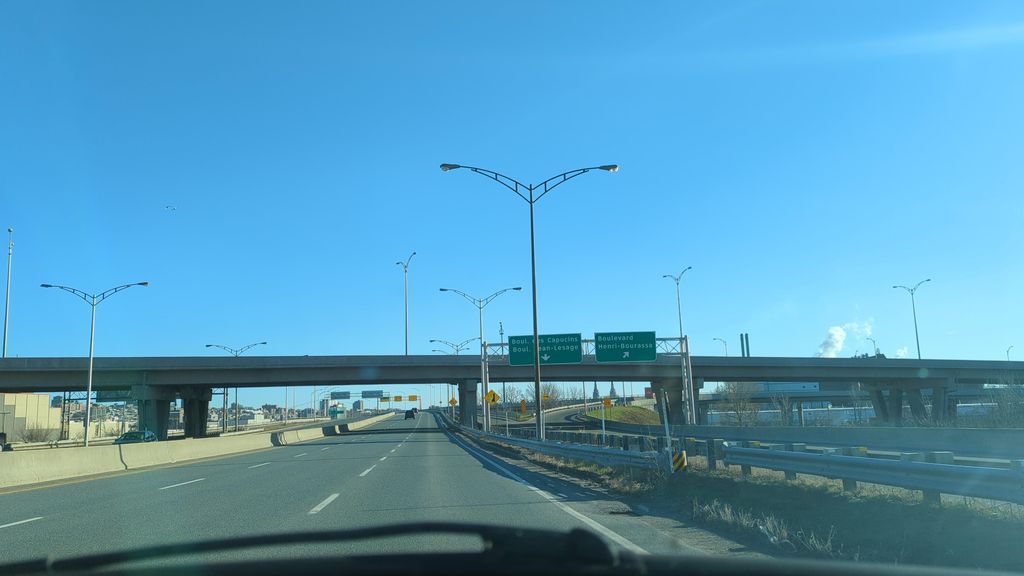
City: quebec_city